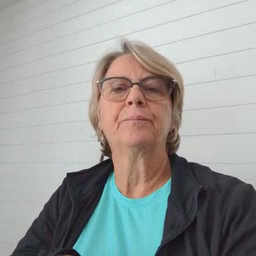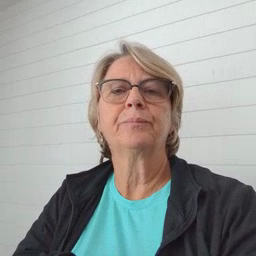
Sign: kitty